Question: I'm implementing pagination for my Backgrid powered tables, like so:
'''
footer: Backgrid.Extension.Paginator
'''
And in my Collection:
'''
state: {
pageSize: 15
}
'''
Now, I haven't actually implemented any handling of pagination server side (which is what I feel might be producing odd results), but it put this HTML in:

Any ideas anyone?
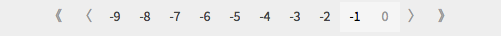
Answer: This is sort of a bug and sort of a mismatched expectation.
The reason it started paging backwards is because your server mode 'Backbone.PageableCollection' didn't have a 'totalRecords' set in 'state', which is required under server mode according to the <URL>
In addition, 'Backgrid.Extension.Paginator' has a default sliding window of 10 pages, but apparently version 0.1 made an assumption that the collection won't be empty when you decide to summon up a grid, (it basically assumed you'd follow the <URL>